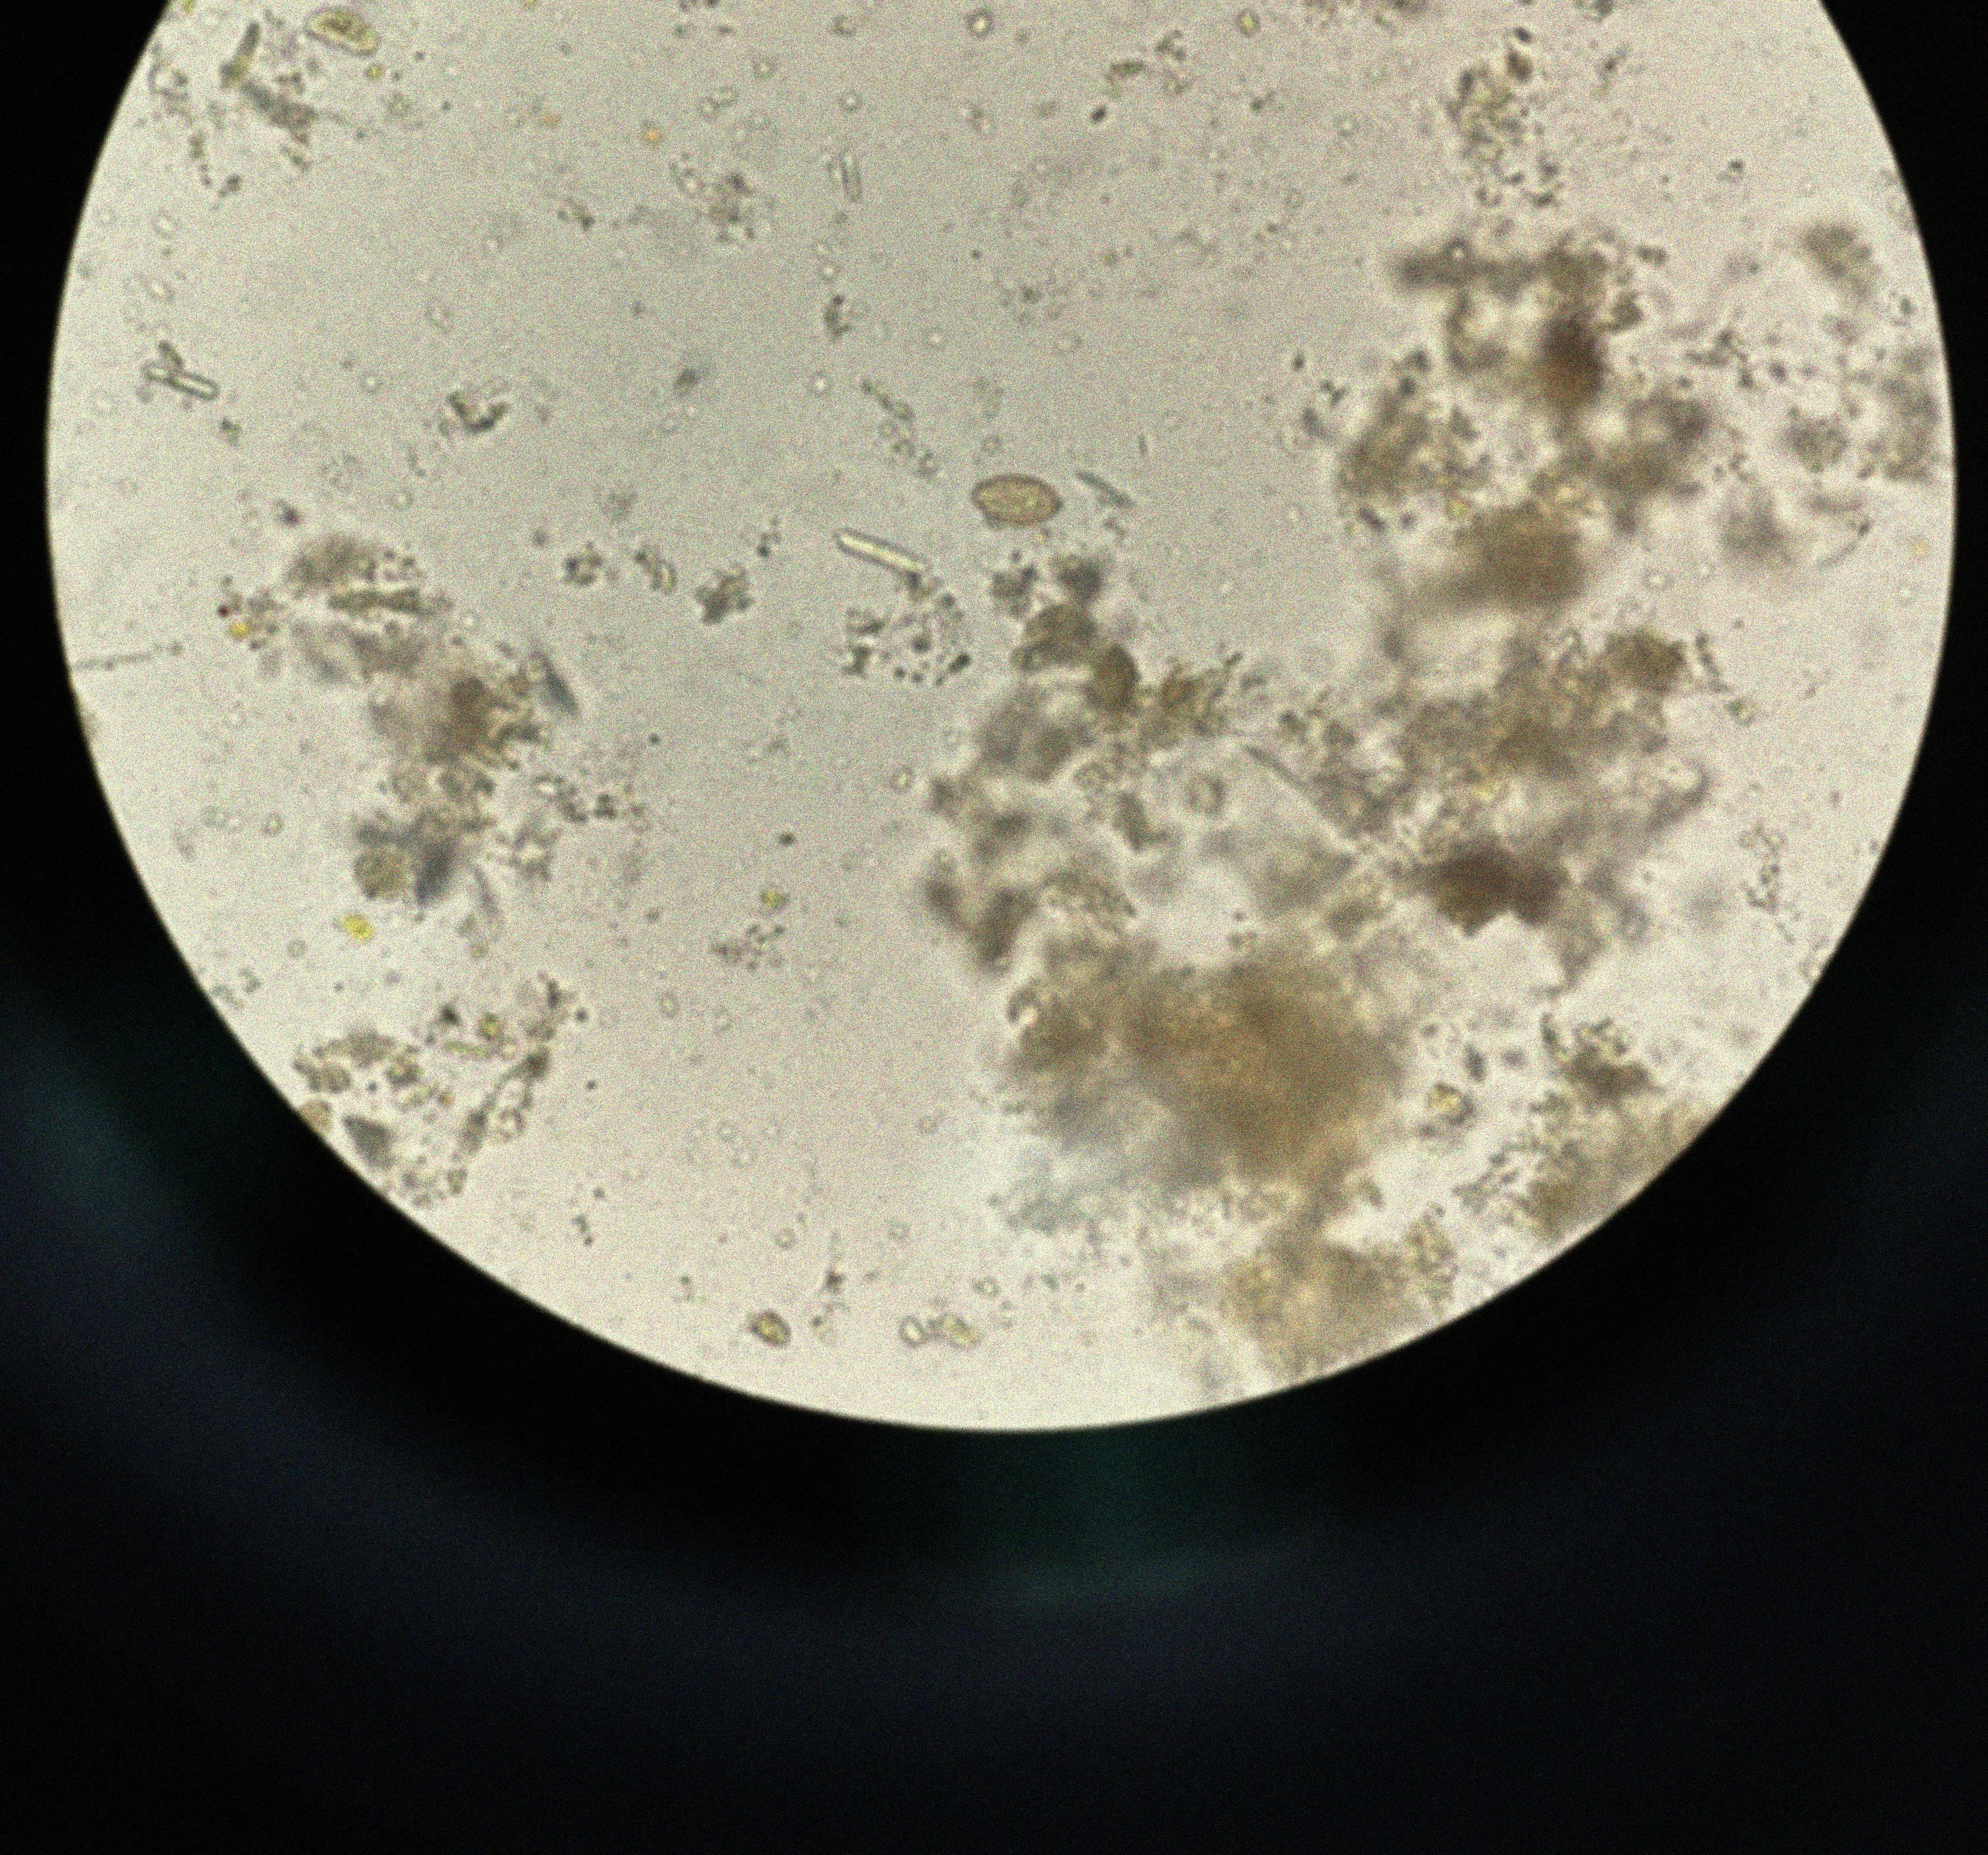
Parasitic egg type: Opisthorchis viverrine